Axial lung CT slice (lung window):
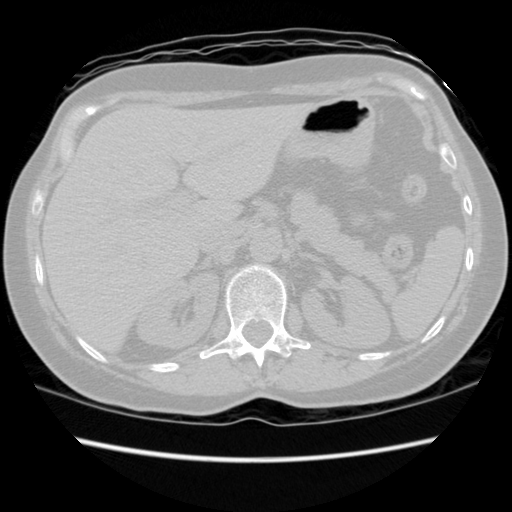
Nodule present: no